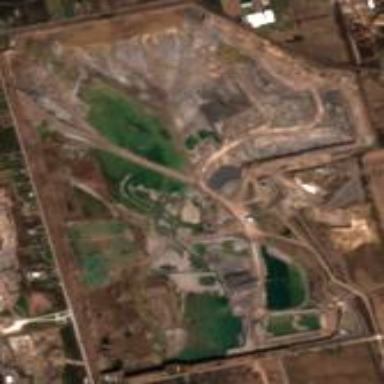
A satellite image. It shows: Quarry area.